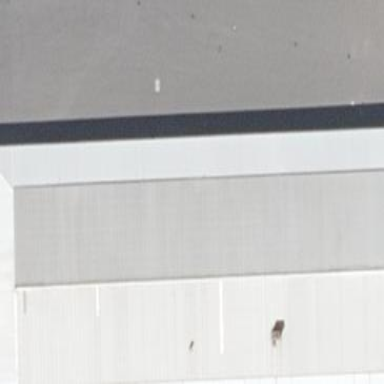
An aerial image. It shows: Warehouse building.